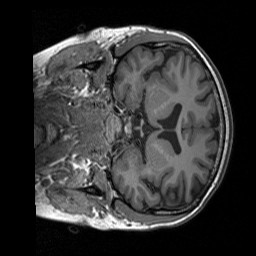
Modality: T1w
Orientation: coronal
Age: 21
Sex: female
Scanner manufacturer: siemens
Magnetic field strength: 3 T
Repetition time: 1.9 s
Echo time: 0.00252 s